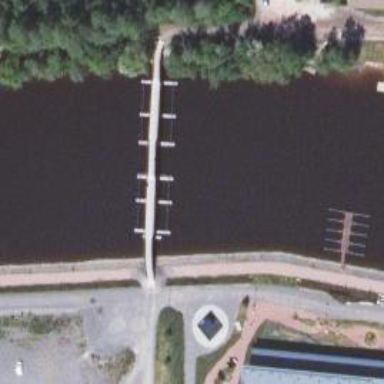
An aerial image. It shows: Floating bridge for cyclists.